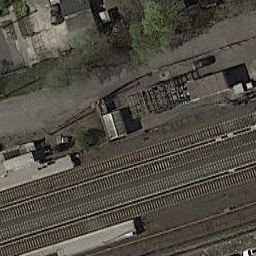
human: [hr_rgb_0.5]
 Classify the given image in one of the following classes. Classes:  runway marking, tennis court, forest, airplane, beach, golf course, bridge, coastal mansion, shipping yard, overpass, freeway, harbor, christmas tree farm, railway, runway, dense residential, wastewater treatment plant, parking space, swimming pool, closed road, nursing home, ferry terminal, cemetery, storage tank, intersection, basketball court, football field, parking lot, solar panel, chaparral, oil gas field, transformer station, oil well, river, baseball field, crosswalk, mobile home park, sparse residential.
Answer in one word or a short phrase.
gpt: railway